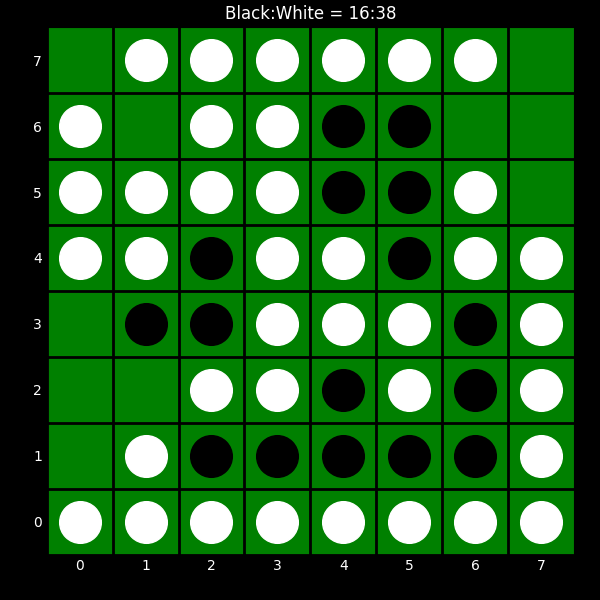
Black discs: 16
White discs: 38